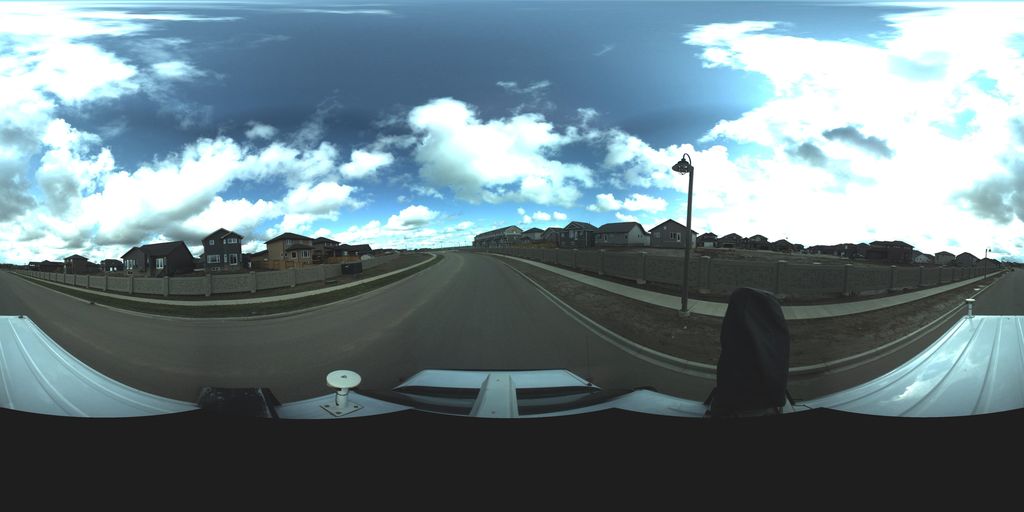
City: saskatoon